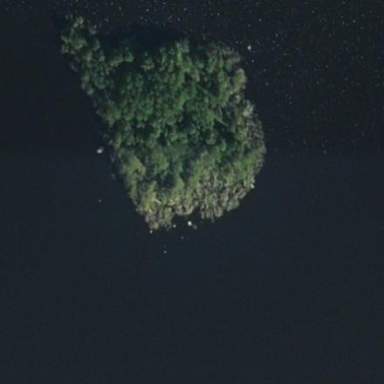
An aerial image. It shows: Islet of deciduous woodland with broadleaved trees.